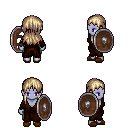
a pixel art fantasy rpg character, female body template, dark elf, purple skin, brown robe, teal pants, white blonde unkempt hairstyle, brown slippers, shield, four views (front, back, left, right), 2x2 character sprite sheet, small pixel art, hard edges, no anti-aliasing